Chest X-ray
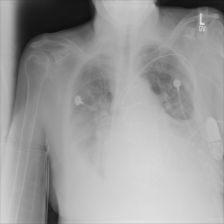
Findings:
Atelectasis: negative
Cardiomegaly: negative
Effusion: positive
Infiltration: negative
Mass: negative
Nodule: negative
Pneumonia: negative
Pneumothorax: negative
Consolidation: negative
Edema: negative
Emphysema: negative
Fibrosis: negative
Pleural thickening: negative
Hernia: negative